Field crop: tomato
Growth stage: 1
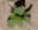
Species: solanum